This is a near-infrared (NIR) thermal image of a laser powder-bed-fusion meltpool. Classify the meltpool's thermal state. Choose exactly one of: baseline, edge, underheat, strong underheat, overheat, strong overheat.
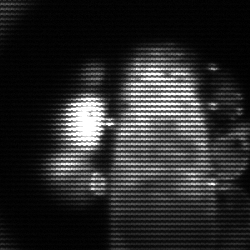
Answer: strong underheat